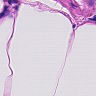
Metastatic tissue present: no